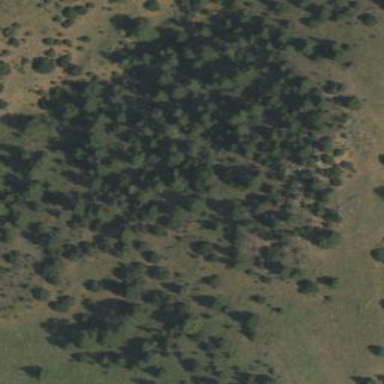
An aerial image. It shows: Evergreen needle-leaved woodland area covered with trees.